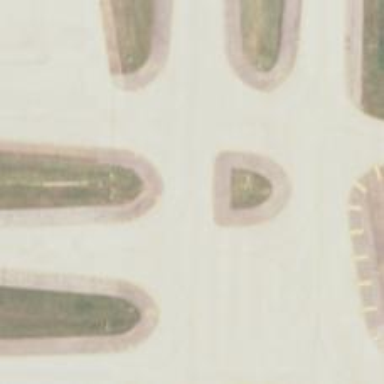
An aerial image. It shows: View of taxiway at the airport.